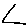
Label: triangle